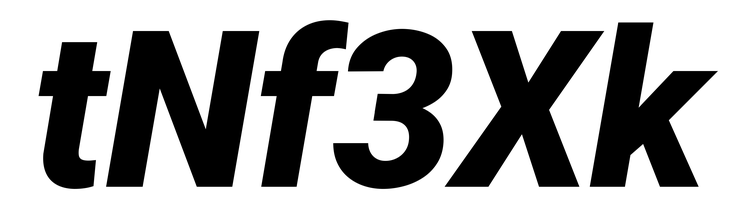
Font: Roboto-Italic_Black_Italic